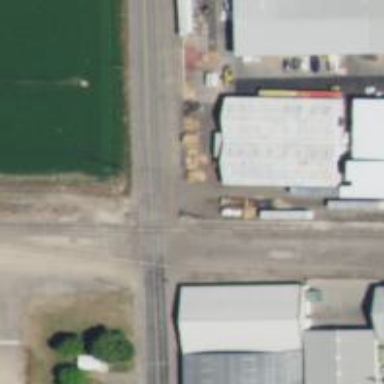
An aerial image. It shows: Level crossing with lights at railway intersection.